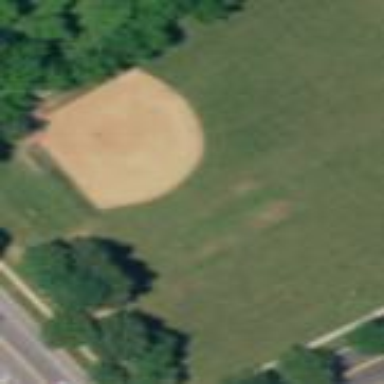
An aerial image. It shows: Softball pitch for leisure sports.